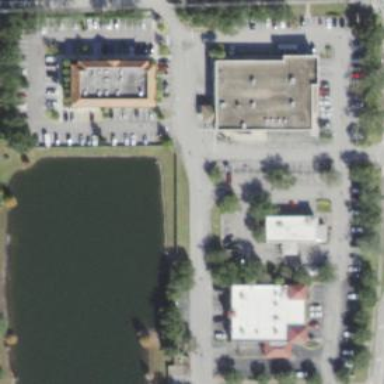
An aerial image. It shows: Retail area.